Question: I am trying to use 'levelplot' to plot a simple Digital Elevation Model (DEM).
Here is my code:
'''
r1 = raster("ned10dem.tif")
e = extent(460000,480000,<PHONE>,<PHONE>)
rr1 = crop(r1,e)
p = levelplot(rr1, scales=list(x=list(at=seq(450000,480000,4000))),
margin=F, cuts=200,
col.regions = terrain.colors(350,alpha=1),
colorkey=list(space="bottom"),
xlab="Easting(m)", ylab="Northing(m)")
plot(p)
'''
The plot ends up looking like this:

What I cannot figure out is how to increase the space between the colorkey and the x-axis such that the colorkey does not cover the x-axis label.
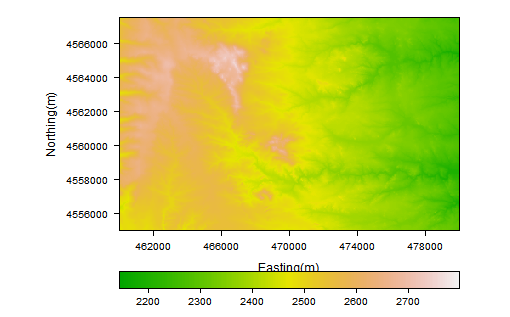
Answer: Add the following:
'''
par.settings = list(layout.heights=list(xlab.key.padding=1))
'''
Test example:
'''
x <- seq(pi/4, 5*pi, length.out=100)
y <- seq(pi/4, 5*pi, length.out=100)
r <- as.vector(sqrt(outer(x^2, y^2, "+")))
grid <- expand.grid(x=x, y=y)
grid$z <- cos(r^2) * exp(-r/(pi^3))
p <- levelplot(z~x+y, data=grid,
margin=F, cuts=200,
par.settings=list(layout.heights=list(xlab.key.padding=1)),
col.regions=terrain.colors(350, alpha=1),
colorkey=list(space="bottom"),
xlab="Easting(m)", ylab="Northing(m)")
print(p)
'''